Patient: sex M, age 72
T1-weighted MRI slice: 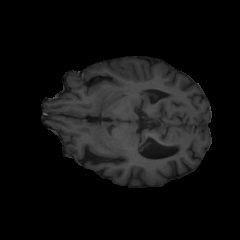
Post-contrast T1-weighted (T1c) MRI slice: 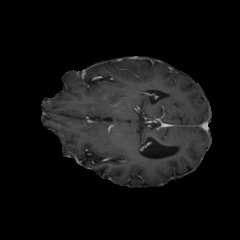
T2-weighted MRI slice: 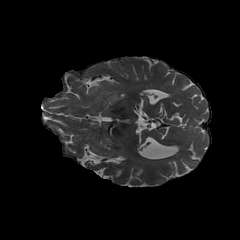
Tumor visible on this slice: yes
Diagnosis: Glioblastoma, IDH-wildtype
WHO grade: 4